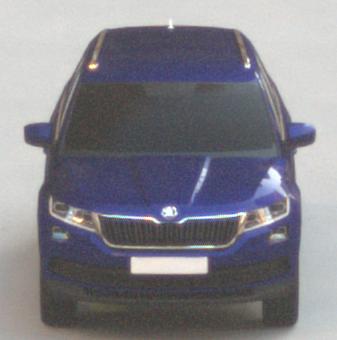
Make: Skoda
Model: Kodiaq 1.4 TSI
Detailed model: Kodiaq
Model produced from: 2017/03
Model produced until: 2018/05
Doors: 5
Color: blue
Road condition: dry road
Daytime: sunrise or sunset
Contrast: low contrast